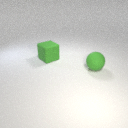
large green rubber sphere in front of large green rubber cube